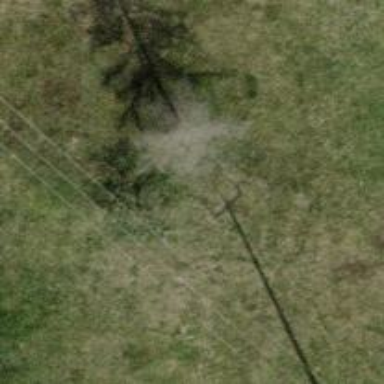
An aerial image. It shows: Deciduous tree with needle-leaved foliage.